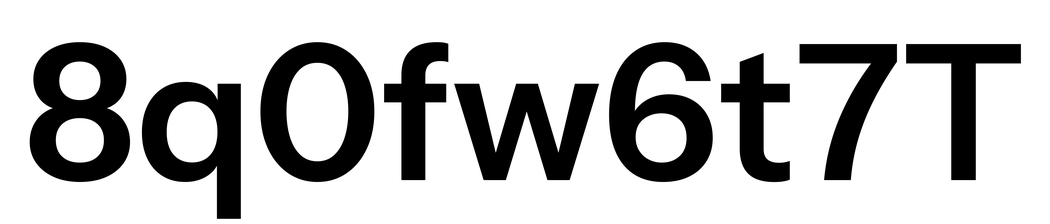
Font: InstrumentSans_SemiBold